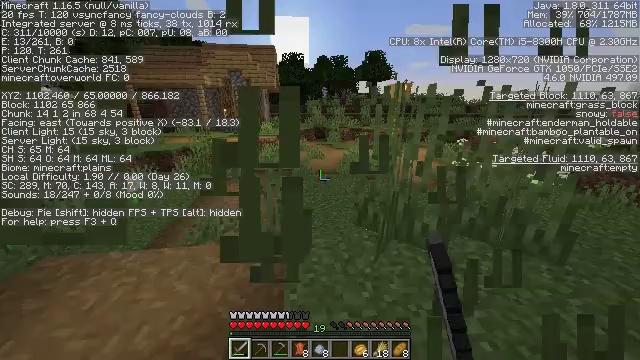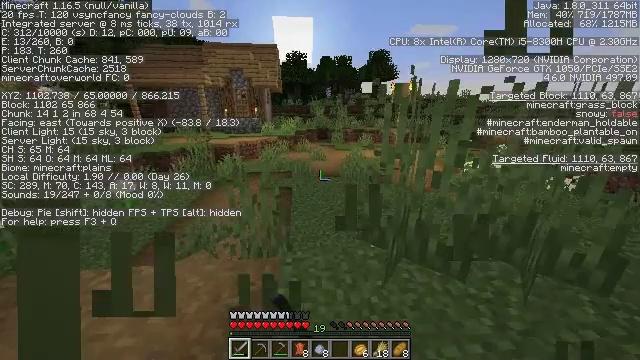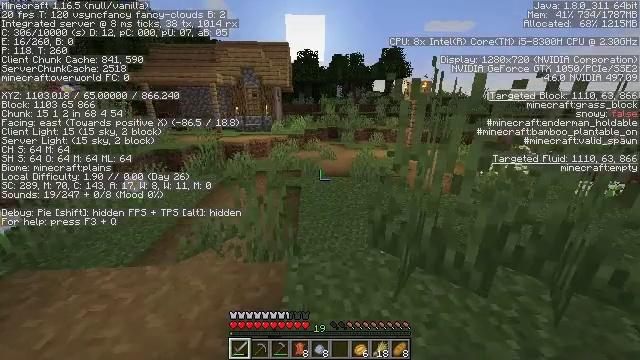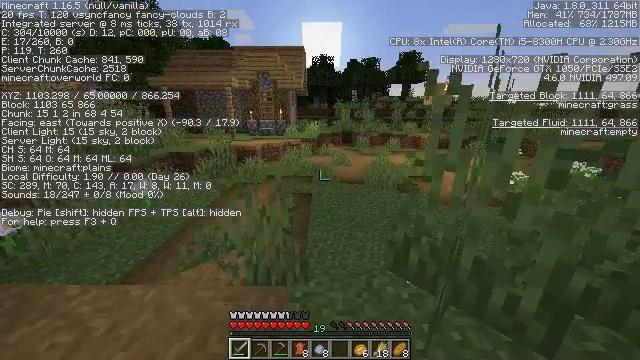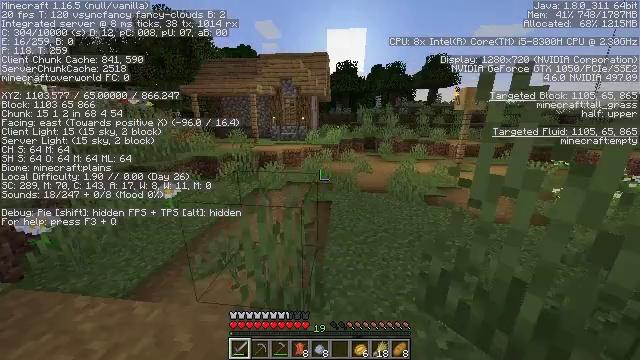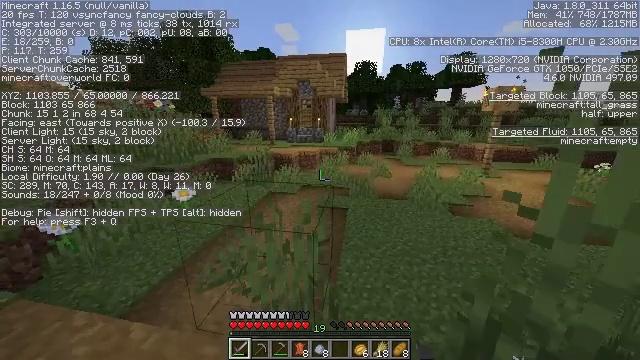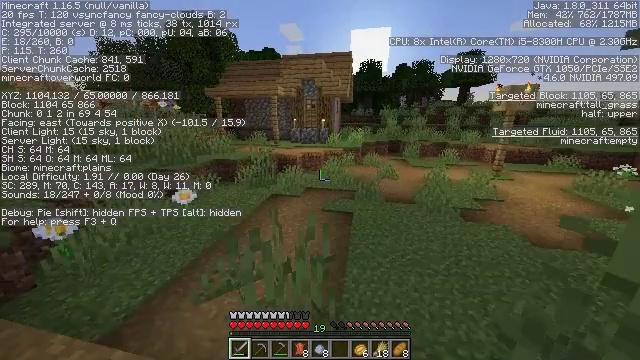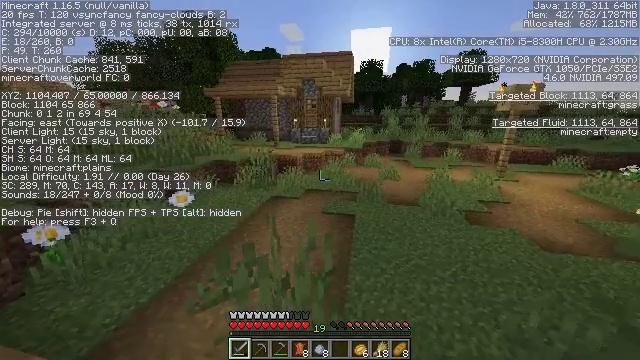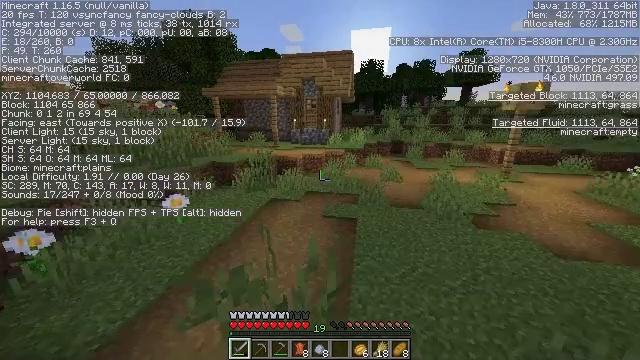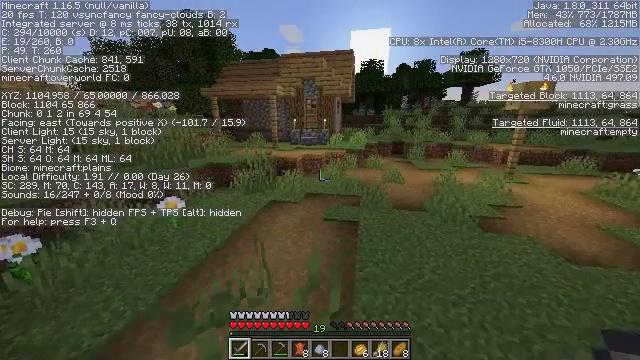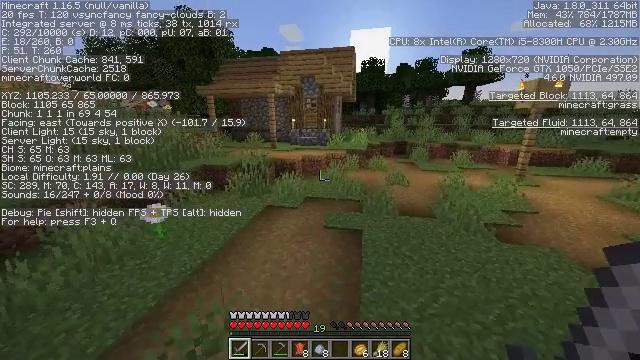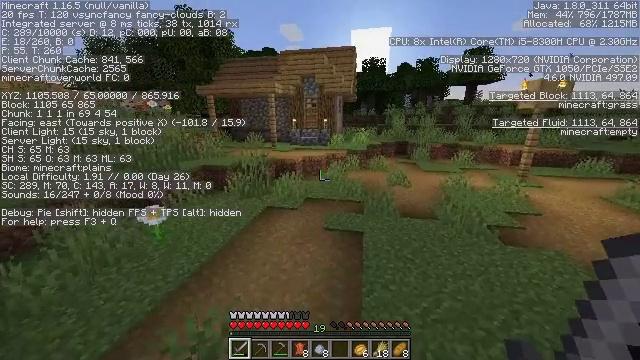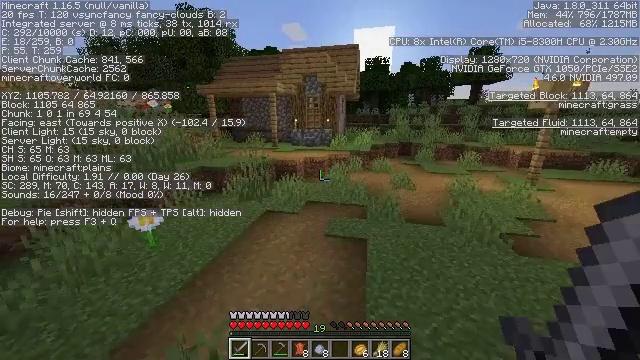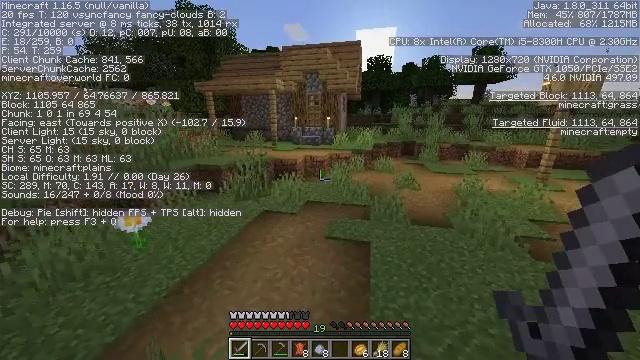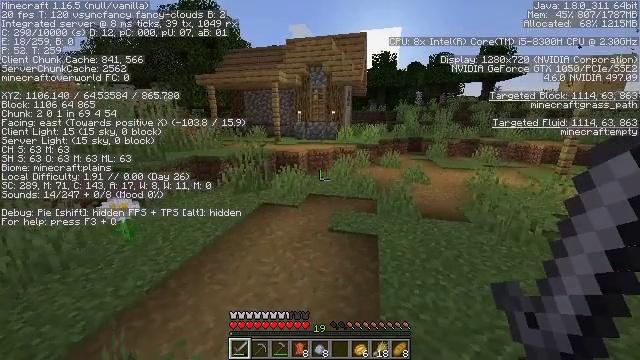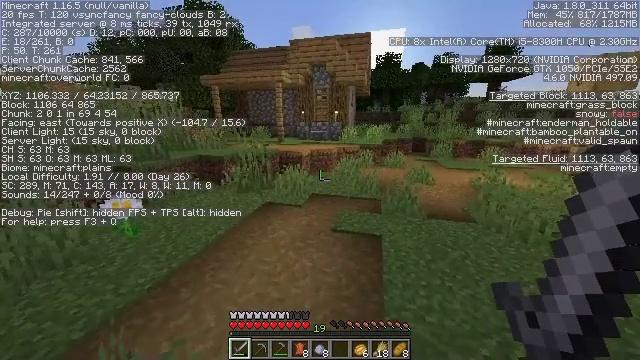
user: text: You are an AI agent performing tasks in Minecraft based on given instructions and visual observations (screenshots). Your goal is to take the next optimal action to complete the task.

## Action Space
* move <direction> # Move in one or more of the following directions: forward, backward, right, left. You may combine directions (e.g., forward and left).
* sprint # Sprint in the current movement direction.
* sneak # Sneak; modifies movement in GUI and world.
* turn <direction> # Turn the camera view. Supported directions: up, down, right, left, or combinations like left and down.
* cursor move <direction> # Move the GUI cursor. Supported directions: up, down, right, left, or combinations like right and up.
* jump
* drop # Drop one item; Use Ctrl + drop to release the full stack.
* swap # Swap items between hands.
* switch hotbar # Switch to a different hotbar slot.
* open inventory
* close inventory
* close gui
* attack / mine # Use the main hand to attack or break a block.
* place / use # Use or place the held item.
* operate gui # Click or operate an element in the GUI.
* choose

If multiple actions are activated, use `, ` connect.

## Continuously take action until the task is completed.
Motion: motion action
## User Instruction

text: Mine the smooth stone.
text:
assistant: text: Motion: move forward, attack / mine
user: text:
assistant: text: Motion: move forward, turn left, attack / mine
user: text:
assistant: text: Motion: move forward, turn left
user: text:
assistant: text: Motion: move forward, turn left and up
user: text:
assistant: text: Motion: move forward, turn left
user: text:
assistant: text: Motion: move forward, turn left
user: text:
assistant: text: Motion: move forward
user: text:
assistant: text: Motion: move forward
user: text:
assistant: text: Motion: move forward
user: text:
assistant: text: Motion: move forward
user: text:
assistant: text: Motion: move forward
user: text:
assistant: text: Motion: move forward
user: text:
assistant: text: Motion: move forward
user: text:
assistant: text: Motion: move forward, turn left
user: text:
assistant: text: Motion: move forward
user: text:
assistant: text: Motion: move forward
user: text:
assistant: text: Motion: move forward, turn left
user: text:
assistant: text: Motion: move forward
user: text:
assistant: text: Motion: move forward
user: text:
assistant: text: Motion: move forward, turn left
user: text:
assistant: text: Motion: move forward
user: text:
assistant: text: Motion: move forward
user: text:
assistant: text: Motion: move forward
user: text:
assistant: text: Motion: move forward
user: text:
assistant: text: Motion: move forward
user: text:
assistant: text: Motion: move forward
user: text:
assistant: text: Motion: move forward
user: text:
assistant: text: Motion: move forward
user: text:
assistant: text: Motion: move forward
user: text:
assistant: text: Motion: move forward